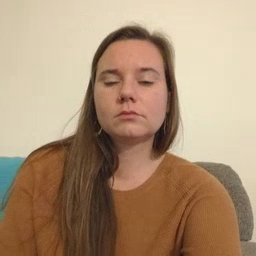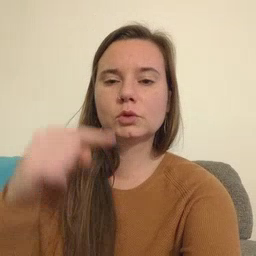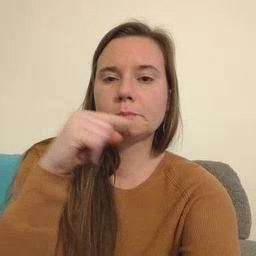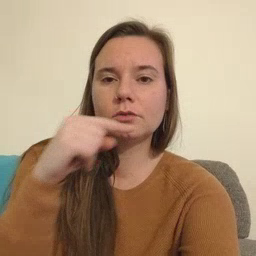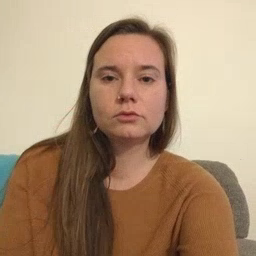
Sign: toothbrush